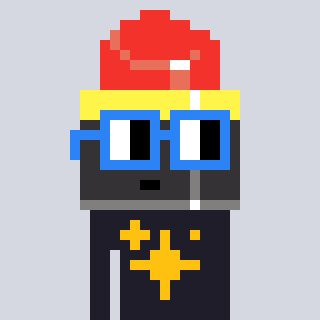
a pixel art character with square blue glasses, a lipstick-shaped head and a grayscale-colored body on a cool background